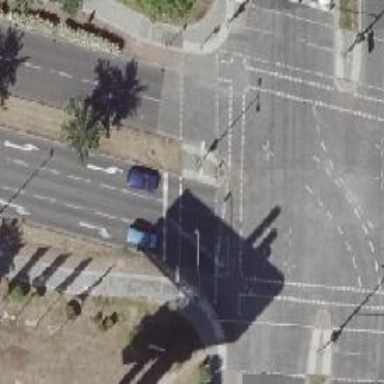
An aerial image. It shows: Road with traffic signals.